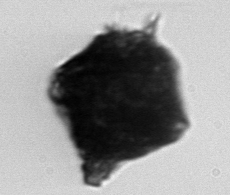
Label: Gonyaulax